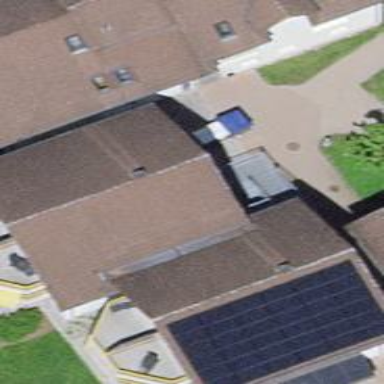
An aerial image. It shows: View of roof of building.